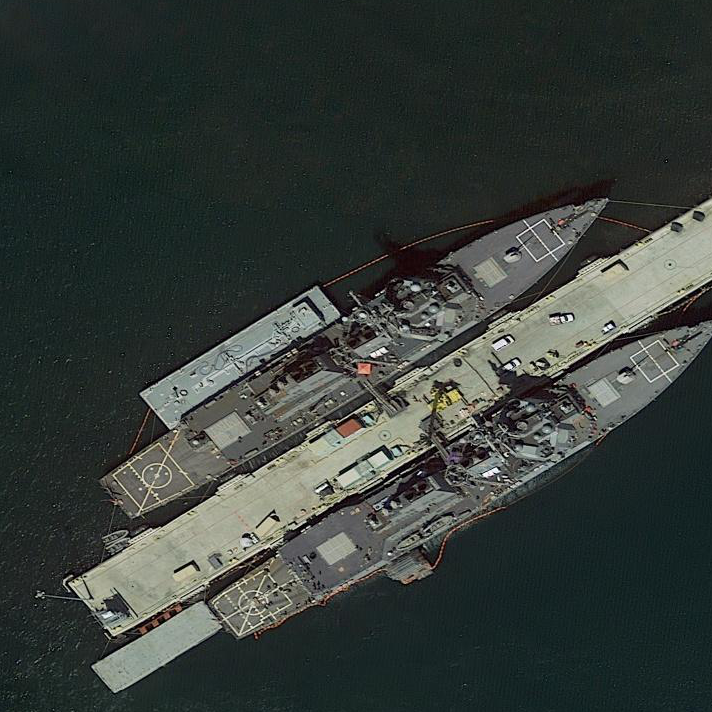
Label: destroyer